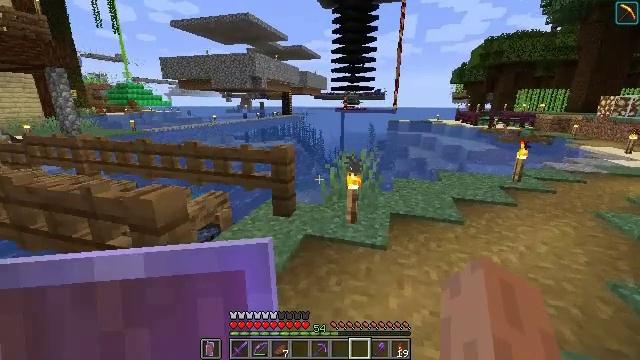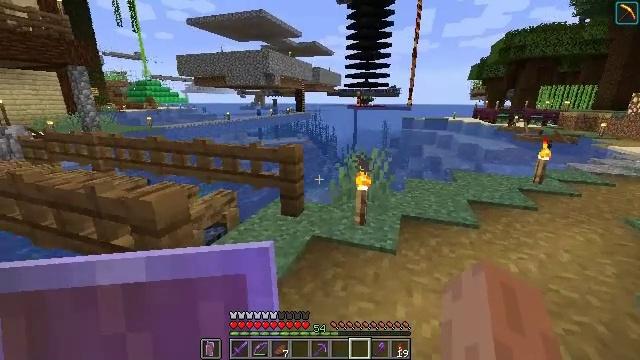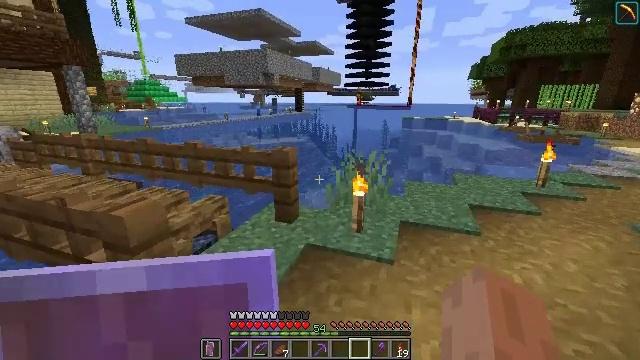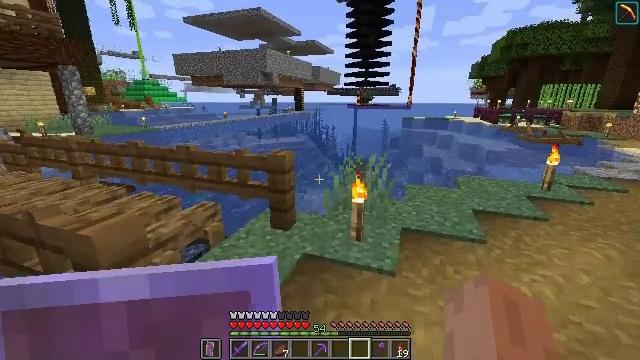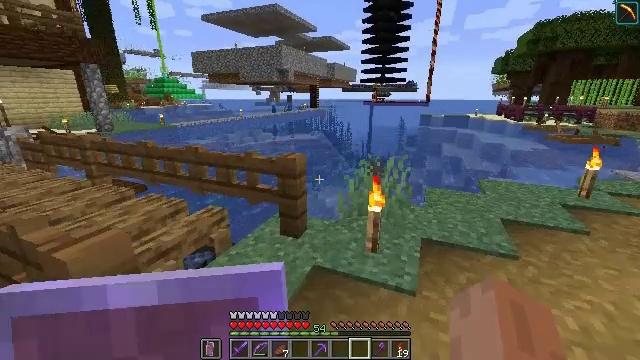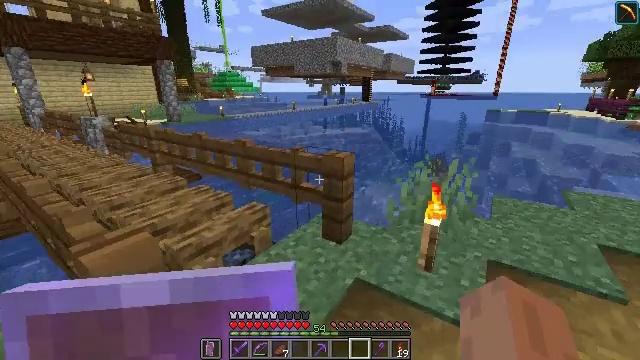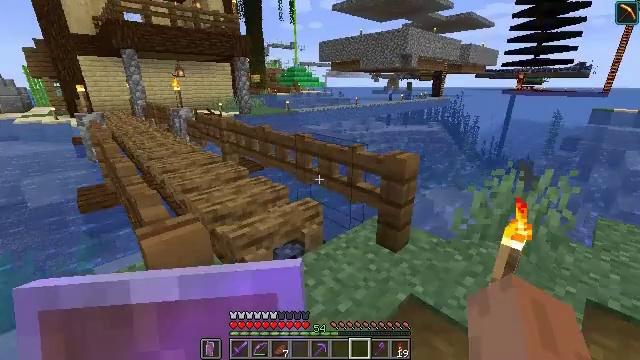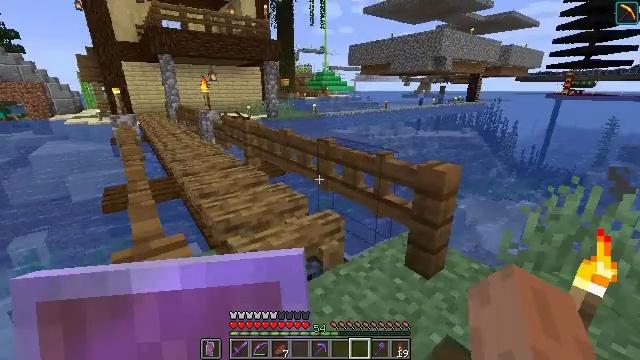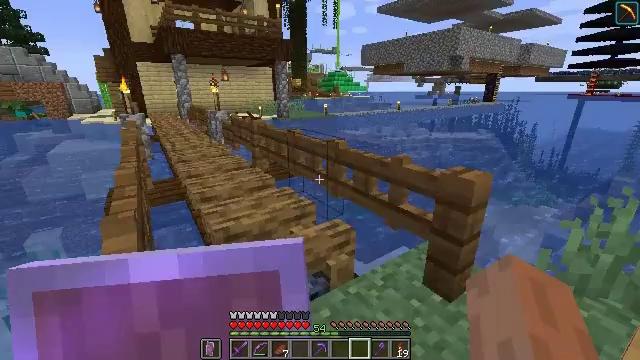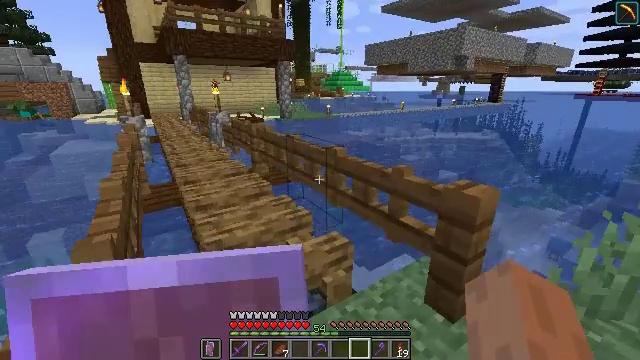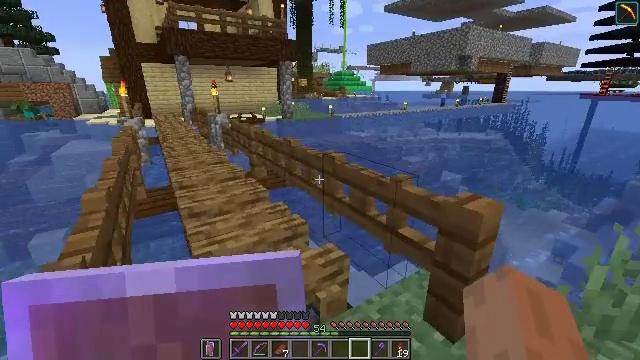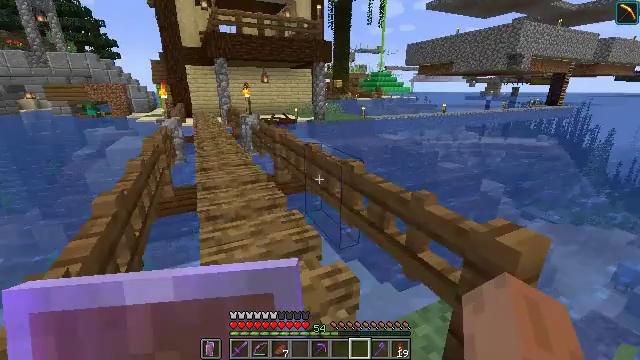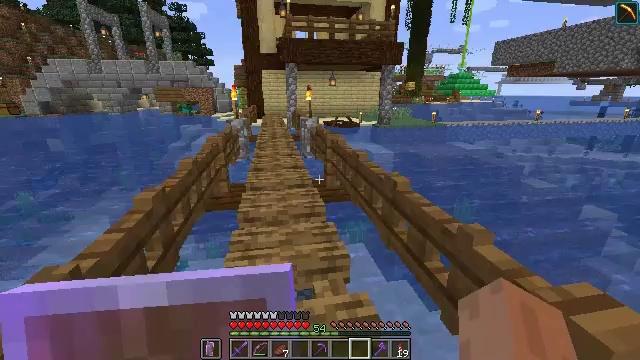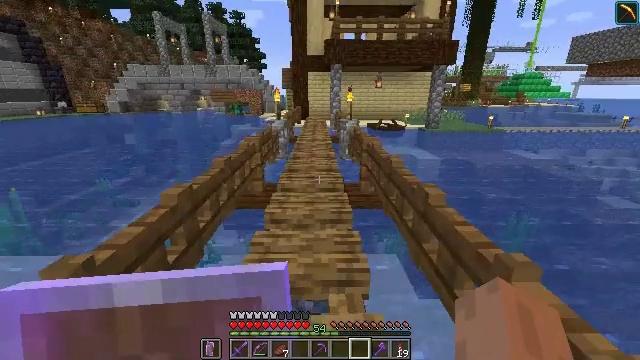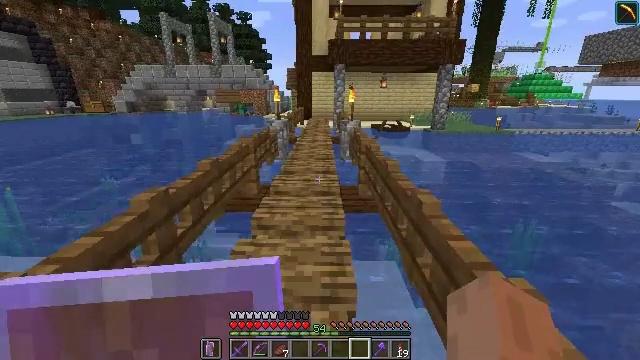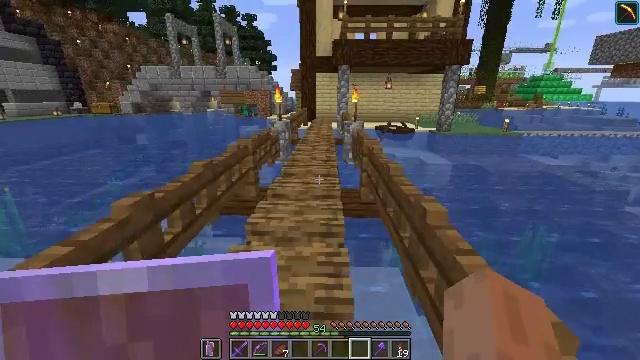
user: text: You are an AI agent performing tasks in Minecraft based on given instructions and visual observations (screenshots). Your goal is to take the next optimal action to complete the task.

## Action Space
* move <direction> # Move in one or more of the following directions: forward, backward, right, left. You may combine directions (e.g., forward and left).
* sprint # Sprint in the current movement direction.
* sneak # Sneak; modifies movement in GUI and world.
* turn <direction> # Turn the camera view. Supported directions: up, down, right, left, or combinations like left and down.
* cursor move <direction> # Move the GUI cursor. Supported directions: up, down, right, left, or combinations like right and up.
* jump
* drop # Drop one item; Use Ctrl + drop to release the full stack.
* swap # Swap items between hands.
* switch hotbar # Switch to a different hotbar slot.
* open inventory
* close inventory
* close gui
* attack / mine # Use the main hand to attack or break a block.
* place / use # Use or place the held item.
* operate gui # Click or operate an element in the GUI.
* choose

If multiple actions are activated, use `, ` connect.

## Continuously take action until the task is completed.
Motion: motion action
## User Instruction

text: Hunt a squid.
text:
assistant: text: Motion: move forward, turn left
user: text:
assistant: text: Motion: move forward
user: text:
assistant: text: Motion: move forward
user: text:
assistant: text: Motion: move forward, turn left
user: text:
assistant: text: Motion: move forward, turn left and down
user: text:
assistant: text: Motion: move forward, turn left and down
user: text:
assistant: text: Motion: move forward, turn left
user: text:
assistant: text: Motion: move forward, turn left
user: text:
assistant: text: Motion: move forward and move right
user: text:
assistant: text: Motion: move forward and move right
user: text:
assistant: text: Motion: move forward and move right, turn left
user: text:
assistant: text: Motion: move forward and move right, turn left
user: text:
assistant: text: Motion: move forward and move right, turn left
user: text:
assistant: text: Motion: move forward, turn left
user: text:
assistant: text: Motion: move forward, turn left
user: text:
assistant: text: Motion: move forward
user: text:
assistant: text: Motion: move forward
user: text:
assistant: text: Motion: move forward
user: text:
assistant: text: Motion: move forward
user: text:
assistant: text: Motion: move forward
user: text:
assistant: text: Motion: move forward
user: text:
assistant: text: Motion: move forward
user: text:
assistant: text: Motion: move forward
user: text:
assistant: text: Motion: move forward
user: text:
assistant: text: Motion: move forward
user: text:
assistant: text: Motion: move forward
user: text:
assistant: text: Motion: move forward
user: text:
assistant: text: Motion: move forward
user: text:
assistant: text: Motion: move forward
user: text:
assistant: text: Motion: move forward